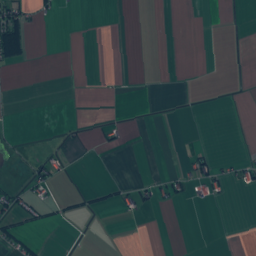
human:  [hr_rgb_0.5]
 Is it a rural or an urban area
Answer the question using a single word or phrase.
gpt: rural

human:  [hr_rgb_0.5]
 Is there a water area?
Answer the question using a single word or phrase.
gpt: yes

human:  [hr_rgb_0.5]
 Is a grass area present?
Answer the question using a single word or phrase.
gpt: yes

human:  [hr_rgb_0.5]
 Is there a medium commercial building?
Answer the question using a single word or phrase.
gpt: no

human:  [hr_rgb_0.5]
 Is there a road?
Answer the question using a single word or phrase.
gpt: yes

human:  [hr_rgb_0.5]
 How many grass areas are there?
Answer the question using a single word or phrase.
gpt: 66

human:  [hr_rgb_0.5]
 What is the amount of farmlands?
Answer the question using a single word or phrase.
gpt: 22

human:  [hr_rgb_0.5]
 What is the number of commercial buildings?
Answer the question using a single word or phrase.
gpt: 1

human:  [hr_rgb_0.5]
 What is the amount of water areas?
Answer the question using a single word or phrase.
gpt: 23

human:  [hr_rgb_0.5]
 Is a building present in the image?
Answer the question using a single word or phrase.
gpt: yes

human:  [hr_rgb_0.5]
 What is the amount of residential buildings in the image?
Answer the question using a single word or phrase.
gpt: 135

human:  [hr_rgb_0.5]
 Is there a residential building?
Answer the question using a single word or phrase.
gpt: yes

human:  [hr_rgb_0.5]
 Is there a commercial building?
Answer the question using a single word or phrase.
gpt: yes

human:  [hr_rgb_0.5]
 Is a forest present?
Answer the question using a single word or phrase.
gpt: yes

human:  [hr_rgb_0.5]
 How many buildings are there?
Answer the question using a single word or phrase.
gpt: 137

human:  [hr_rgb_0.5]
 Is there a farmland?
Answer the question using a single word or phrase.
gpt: yes

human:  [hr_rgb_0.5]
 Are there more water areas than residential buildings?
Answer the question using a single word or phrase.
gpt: no

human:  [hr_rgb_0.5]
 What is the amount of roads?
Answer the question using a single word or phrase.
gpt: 137

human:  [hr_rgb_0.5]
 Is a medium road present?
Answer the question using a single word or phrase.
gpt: no

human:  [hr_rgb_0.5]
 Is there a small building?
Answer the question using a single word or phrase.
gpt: yes

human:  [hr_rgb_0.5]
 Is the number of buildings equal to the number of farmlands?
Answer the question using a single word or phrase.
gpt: no

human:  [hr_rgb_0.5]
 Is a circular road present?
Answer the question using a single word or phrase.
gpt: no

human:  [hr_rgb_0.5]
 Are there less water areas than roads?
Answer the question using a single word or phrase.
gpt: yes

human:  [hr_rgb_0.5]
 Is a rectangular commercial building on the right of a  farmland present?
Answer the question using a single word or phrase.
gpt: yes

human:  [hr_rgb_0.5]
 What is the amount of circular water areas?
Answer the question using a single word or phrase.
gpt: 0

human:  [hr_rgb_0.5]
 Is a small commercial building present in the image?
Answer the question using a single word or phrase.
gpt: yes

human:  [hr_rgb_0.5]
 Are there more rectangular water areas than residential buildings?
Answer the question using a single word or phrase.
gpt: no

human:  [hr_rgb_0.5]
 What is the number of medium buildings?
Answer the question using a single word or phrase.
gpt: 16

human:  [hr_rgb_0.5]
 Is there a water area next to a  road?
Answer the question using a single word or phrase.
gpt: yes

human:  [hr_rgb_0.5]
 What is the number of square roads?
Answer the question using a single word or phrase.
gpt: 0

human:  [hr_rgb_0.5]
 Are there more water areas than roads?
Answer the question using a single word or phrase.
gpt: no

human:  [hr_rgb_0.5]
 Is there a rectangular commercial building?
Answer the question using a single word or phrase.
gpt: yes

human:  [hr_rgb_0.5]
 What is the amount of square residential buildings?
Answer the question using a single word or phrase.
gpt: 3

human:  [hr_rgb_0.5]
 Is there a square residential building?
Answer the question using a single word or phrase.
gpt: yes

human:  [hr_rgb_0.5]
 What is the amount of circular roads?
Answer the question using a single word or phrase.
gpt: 0

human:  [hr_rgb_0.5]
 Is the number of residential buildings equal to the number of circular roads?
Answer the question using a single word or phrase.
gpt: no

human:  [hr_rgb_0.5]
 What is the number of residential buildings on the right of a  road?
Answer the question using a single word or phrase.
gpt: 135

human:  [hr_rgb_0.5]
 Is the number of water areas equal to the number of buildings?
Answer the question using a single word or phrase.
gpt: no

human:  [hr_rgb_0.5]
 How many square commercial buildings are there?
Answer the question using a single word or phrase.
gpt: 0

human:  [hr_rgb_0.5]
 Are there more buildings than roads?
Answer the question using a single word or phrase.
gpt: no

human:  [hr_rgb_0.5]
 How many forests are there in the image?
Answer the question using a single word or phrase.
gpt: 18

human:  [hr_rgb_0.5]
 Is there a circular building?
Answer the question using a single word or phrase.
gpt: yes

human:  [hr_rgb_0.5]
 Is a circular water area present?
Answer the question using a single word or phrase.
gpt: no

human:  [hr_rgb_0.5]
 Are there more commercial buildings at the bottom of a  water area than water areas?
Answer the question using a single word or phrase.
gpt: no

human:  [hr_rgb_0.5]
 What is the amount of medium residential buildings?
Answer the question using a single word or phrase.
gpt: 15

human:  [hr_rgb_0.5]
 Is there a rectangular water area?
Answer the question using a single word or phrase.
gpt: yes

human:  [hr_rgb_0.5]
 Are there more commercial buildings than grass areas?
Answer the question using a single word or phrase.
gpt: no

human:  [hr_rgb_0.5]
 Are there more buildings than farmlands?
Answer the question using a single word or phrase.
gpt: yes

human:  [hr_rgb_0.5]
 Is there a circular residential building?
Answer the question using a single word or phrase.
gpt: yes

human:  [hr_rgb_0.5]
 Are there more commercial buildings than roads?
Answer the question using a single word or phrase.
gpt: no

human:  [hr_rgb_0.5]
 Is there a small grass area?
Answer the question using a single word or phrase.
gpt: yes

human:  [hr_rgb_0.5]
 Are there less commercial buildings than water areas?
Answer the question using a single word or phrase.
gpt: yes

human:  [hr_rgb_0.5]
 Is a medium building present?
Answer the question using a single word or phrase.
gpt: yes

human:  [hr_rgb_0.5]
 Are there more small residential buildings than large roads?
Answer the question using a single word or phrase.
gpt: yes

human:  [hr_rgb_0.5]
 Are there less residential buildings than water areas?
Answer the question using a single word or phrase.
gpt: no

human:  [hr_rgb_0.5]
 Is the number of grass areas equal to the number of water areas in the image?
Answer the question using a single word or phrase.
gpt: no

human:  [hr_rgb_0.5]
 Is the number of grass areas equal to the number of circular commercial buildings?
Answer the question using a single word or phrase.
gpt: no

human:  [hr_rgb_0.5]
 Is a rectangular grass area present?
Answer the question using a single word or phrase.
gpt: yes

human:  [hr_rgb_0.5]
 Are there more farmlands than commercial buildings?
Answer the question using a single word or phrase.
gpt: yes

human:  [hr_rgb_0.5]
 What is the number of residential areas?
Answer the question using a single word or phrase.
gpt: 2

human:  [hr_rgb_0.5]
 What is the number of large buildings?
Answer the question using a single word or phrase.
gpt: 1

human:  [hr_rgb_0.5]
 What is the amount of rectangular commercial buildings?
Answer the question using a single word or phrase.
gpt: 1

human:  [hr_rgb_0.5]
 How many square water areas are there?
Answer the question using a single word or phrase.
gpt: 0

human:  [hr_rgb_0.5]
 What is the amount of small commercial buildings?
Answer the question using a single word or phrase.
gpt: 1